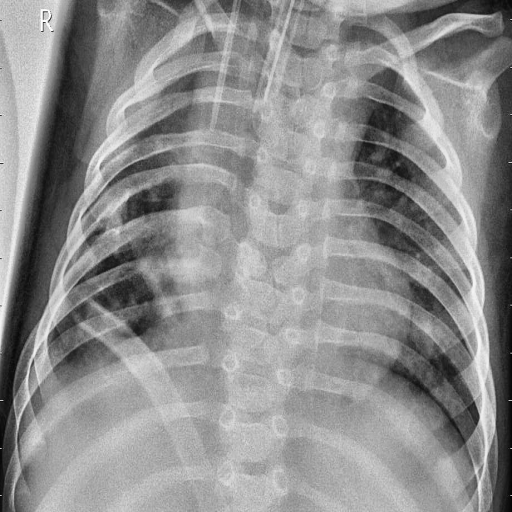
Finding: PNEUMONIA